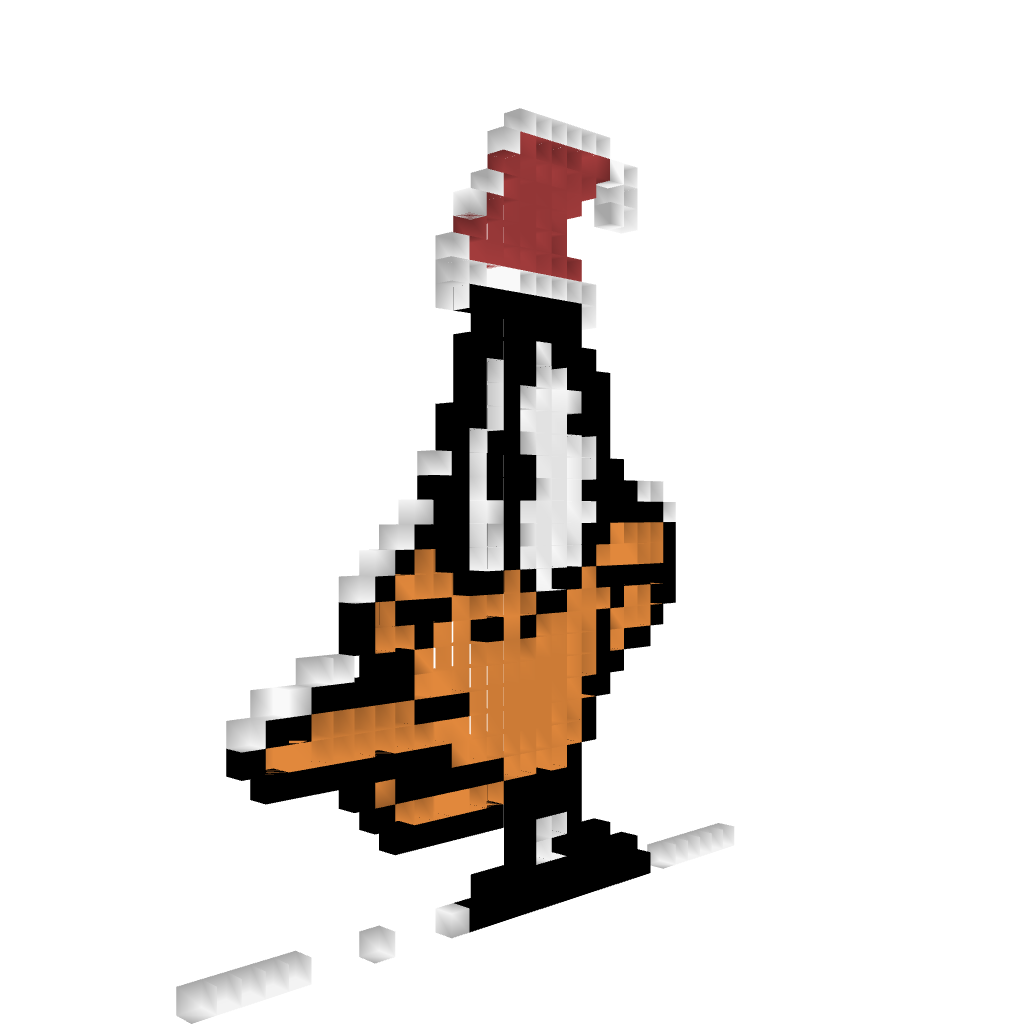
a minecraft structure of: Daffy Duck with christmas hat pixel art high quality